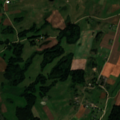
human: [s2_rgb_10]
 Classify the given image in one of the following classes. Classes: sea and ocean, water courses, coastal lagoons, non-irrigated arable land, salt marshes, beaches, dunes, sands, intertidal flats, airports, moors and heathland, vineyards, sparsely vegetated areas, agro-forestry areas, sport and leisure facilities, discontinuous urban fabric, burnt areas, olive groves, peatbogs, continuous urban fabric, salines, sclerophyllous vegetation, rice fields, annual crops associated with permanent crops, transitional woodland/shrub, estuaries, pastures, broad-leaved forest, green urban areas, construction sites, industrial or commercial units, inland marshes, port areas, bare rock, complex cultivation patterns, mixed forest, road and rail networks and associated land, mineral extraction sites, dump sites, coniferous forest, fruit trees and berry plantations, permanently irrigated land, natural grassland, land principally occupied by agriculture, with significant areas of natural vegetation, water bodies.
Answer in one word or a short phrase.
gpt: pastures, complex cultivation patterns, land principally occupied by agriculture, with significant areas of natural vegetation, mixed forest